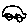
Label: car